Question: How to type the barcode on item arrival journal --> Line's EAN128/UCC128 field so that it give the item number and quantity?
For example:

Here if I type only 01M0001 and press enter it gives itemId "M0001" in Item number field and if I type only 30100 it gives the "100.00" in Quantity field.
What I want to do is to have item number and quantity together with one entered barcode.
It does not work if I type them together like it is on the picture.
How can I achieve it?
Thanks.
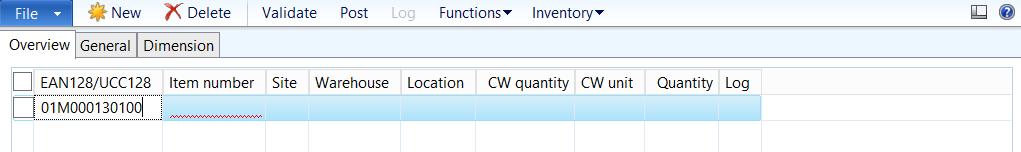
Answer: The decoding logic in class BarcodeEAN128, methode decode treats the GTIN (which is identified by the 01 application identifier) as a fixed length field of length 14 (compare to the macro EAN_LEN in the class declaration). Since your ItemId only has 5 characters, the following characters that would define the quantity are treated as part of the ItemId. If you increase the ItemId to 14 characters, it should decode the ItemId and quantity correctly.
See also <URL> for a list of application identifiers and their length.